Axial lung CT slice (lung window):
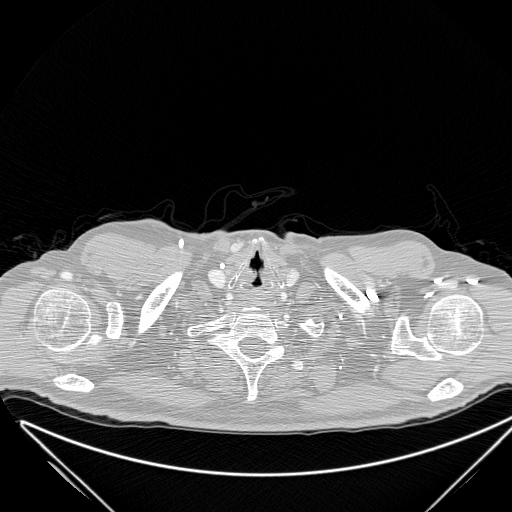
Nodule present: no